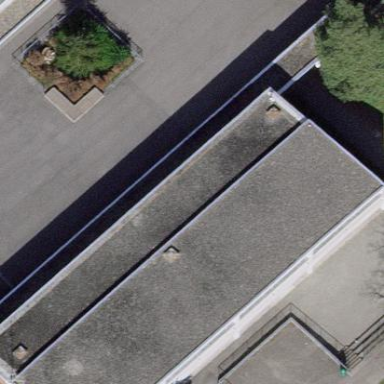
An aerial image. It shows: School building.